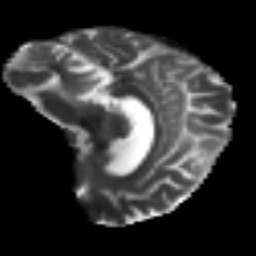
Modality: T2w
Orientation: sagittal
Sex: female
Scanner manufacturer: ge
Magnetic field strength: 3 T
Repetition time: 7 s
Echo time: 0.08 s